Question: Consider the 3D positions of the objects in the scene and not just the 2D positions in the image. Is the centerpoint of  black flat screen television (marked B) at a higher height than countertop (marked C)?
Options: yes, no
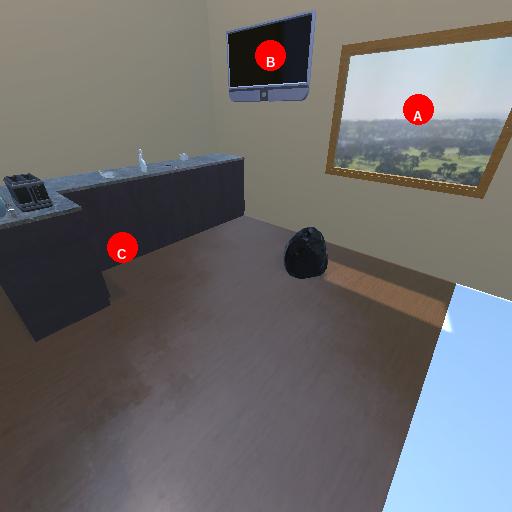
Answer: yes